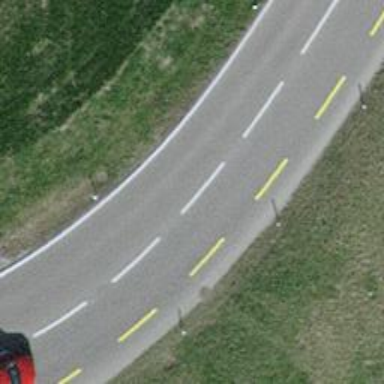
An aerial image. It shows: Secondary road with asphalt surface. There is designated cycle lane on the left side.